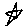
Label: star